Question: I'm having some trouble with CSS rollover menus.
I've seen it a lot, and there are tutorials, but there is so much unnecessary code, and I find it hard to distinguish between which is the needed code, and which is just other CSS.
I'd like to have a hover menu on CSS only because the website I'm working on has a lot of users that intentionally have scripting disabled (JavaScript).
I don't understand, in CSS, how one can make a "sub menu" appear beneath its parent List item when the user hovers over the parent list item. Can someone please help me understand how this works in CSS?
Below is an image of what I am referring to:
>
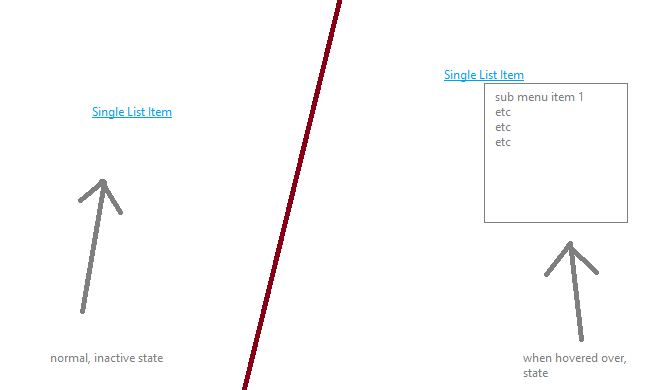
Answer: The following will work, in its basic form, but style for your own tastes (position, borders, colours, etc):
'''
<ul>
<li>Simple List item
<ul>
<li>sub menu item 1</li>
<li>sub menu item 2</li>
<li>sub menu item 3</li>
</ul>
</li>
</ul>
'''
With the CSS:
'''
ul li {
position: relative;
}
ul ul {
position: absolute;
top: 1em;
left: 0;
display: none;
}
ul > li:hover ul {
display: block;
}
'''
<URL>.